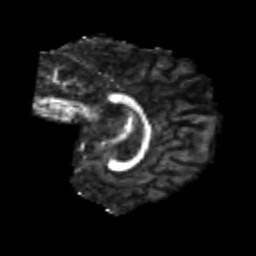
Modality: FA
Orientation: sagittal
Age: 24
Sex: male
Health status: healthy
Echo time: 0.074 s